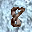
Label: 8